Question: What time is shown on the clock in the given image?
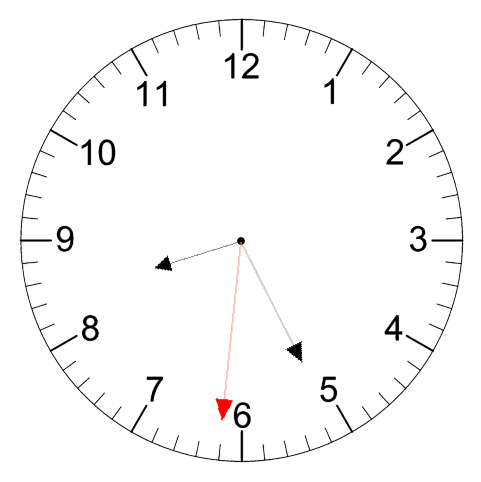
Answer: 08:25:31